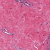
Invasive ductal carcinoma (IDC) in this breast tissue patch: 0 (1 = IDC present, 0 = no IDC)